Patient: sex M, age 49
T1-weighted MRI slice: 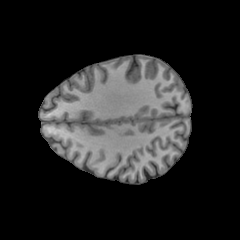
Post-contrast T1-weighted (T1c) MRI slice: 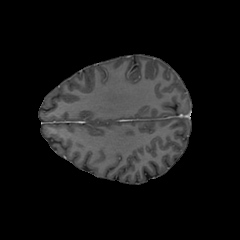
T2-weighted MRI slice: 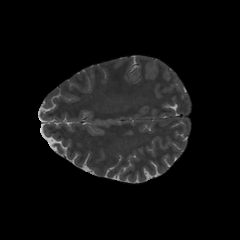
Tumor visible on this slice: no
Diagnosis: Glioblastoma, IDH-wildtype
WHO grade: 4